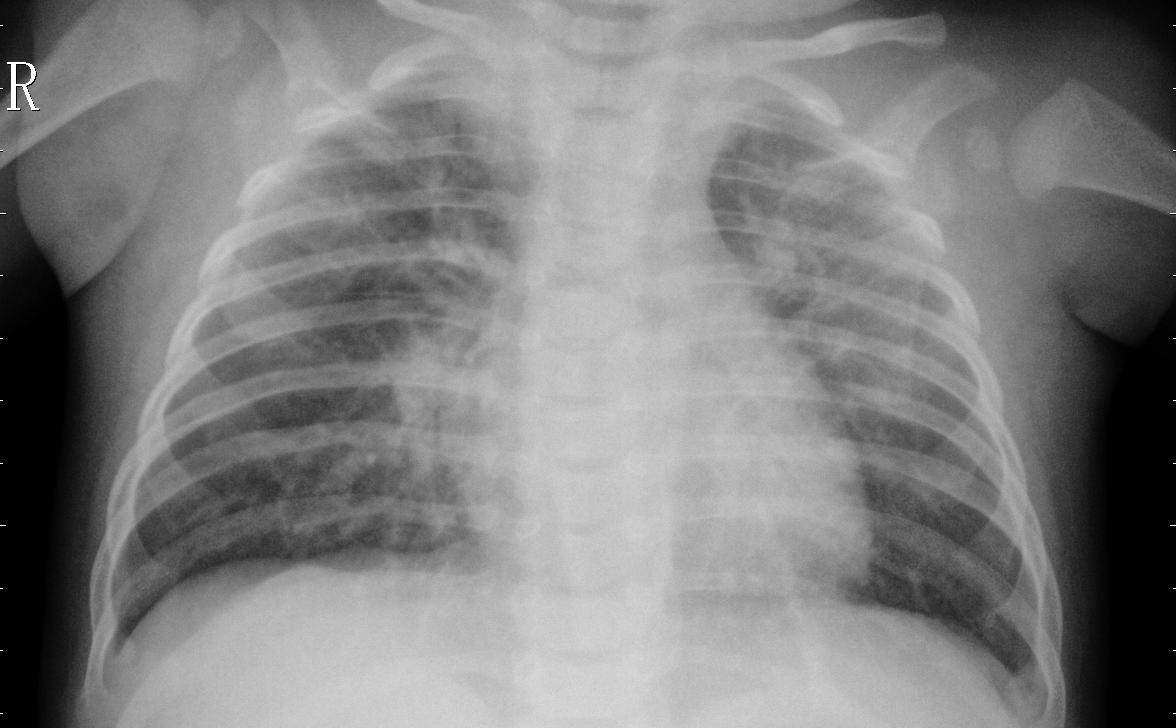
Diagnosis: PNEUMONIA